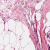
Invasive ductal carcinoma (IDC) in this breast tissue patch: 0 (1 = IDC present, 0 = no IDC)